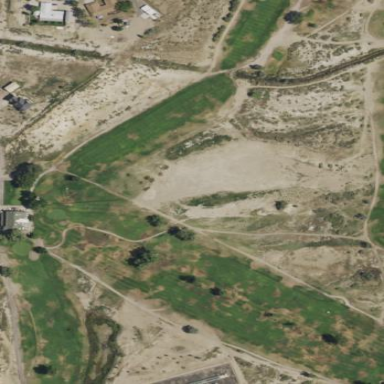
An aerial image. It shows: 9-hole golf course in the leisure land.